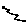
Label: zigzag